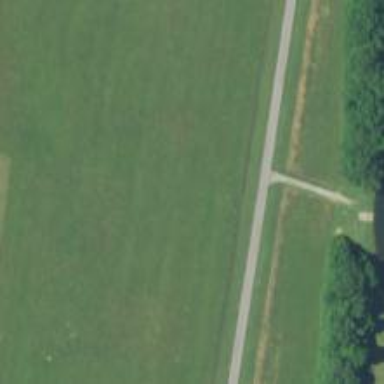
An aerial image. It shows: Driveway leading to service road.